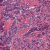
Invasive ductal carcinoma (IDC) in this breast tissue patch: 1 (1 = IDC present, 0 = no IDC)